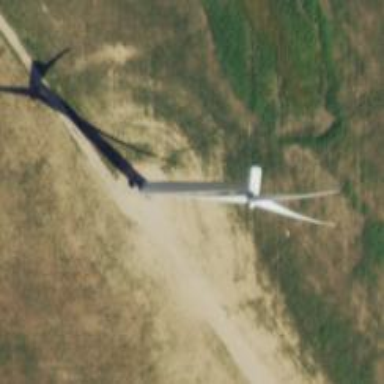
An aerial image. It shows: Wind generator in the form of horizontal axis wind turbine.